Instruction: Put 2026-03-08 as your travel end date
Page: home
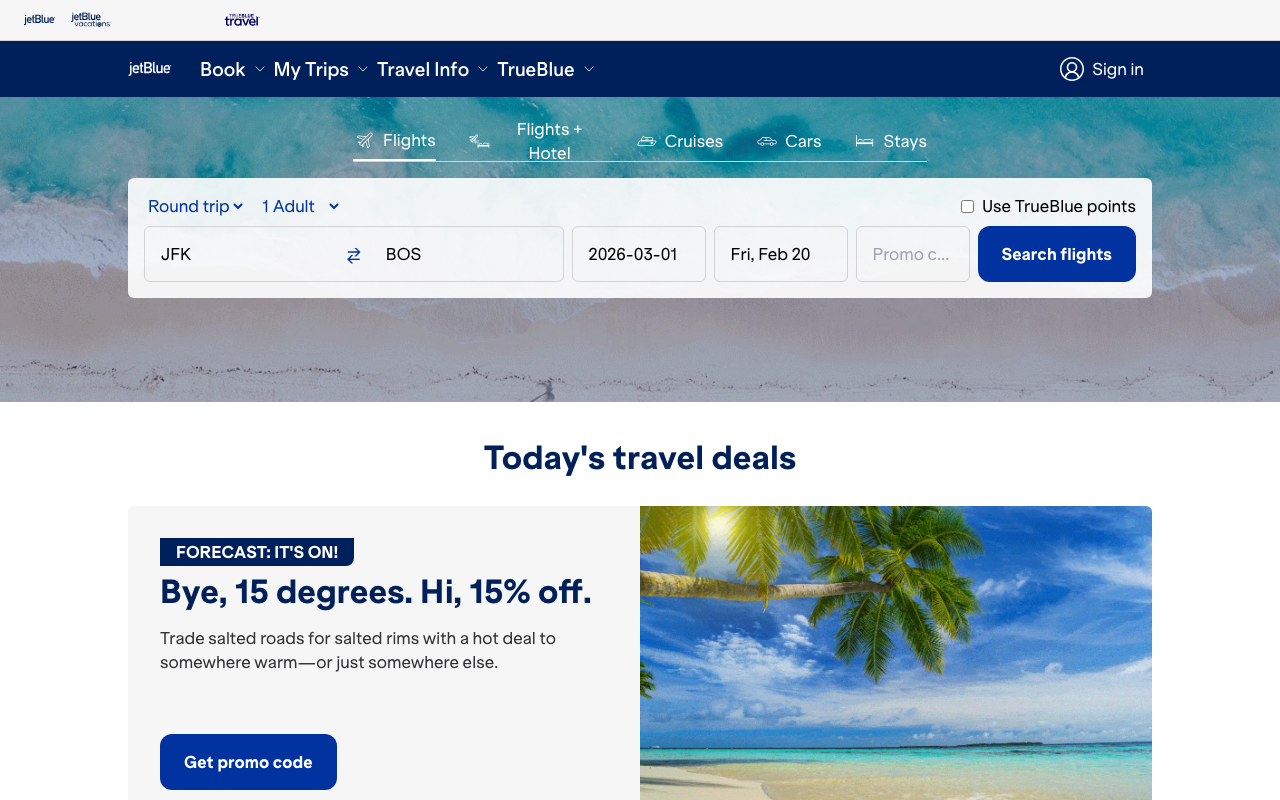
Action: type